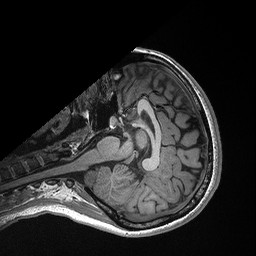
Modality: T1w
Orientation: axial
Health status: healthy
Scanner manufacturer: siemens
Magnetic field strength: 3 T
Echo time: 0.00298 s